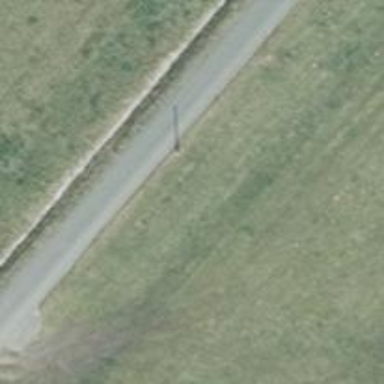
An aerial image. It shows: Power pole.